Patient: sex M, age 32
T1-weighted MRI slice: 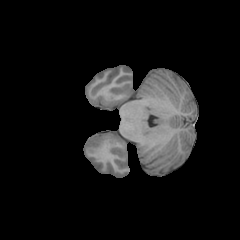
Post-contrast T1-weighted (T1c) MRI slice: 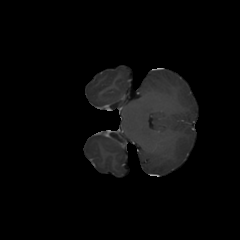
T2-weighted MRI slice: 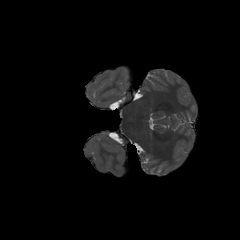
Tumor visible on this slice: no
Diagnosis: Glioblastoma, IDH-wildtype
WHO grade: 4